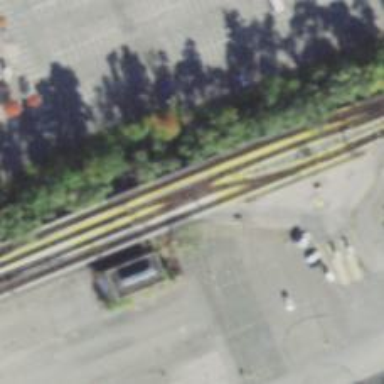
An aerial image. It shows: Bridge over electrified rail yard.